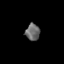
Tissue: skin
Cell type: Epithelial cells
Senescence score: 0.2666
Nuclear area (px): 232
Mean DAPI intensity: 105.306